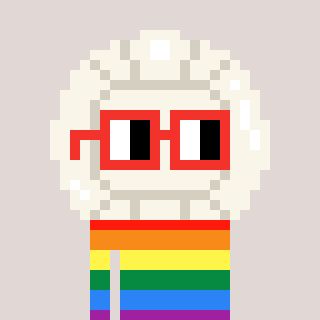
a pixel art character with square red glasses, a volleyball-shaped head and a blue-colored body on a warm background